Question: I am using the 'SLComposeViewController' to post to twitter and Facebook. I have the same code for both twitter & facebook but the URL is not showing up in the twitter post. How do I fix this?

-
'''
socialController = [SLComposeViewController
composeViewControllerForServiceType:SLServiceTypeTwitter];
[socialController setInitialText:@"Testing: This is the app link!"];
[socialController addImage:[UIImage imageNamed:@"image.jpg"]];
[socialController addURL:[NSURL URLWithString:@"http://www.google.com"]];
[self presentViewController:socialController animated:YES completion:nil];
'''
-
'''
socialController = [SLComposeViewController
composeViewControllerForServiceType:SLServiceTypeFacebook];
[socialController setInitialText:@"Testing: This is the app link!"];
[socialController addImage:[UIImage imageNamed:@"image.jpg"]];
[socialController addURL:[NSURL URLWithString:@"http://www.google.com"]];
[self presentViewController:socialController animated:YES completion:nil];
'''
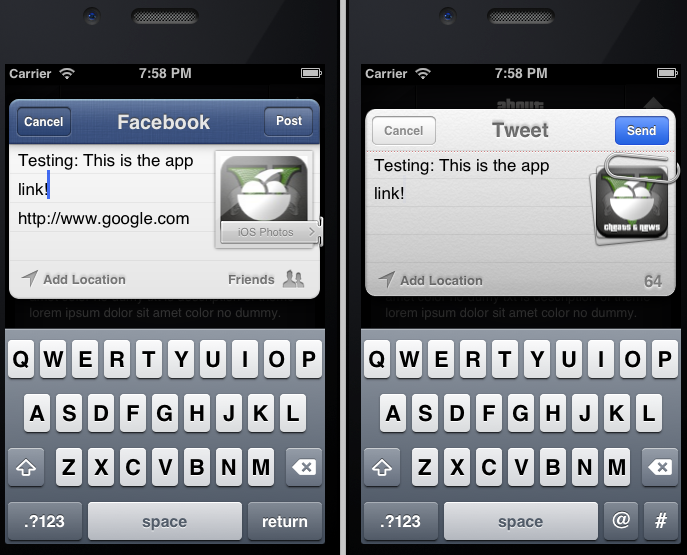
Answer: 'SLComposeViewController' shows the URL as an attachment on tweet compose view. When it is sent, URL will be appended to the end of the post. You may even add multiple URLs, they will be still shown as attachments. So this is the way it should be, there is nothing to fix.